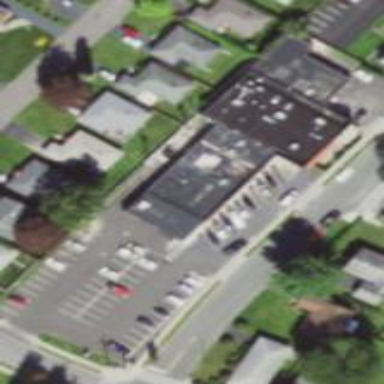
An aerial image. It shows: Retail area.